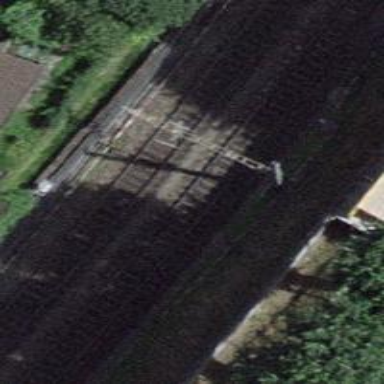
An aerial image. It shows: Railway track with contact line for electrification.